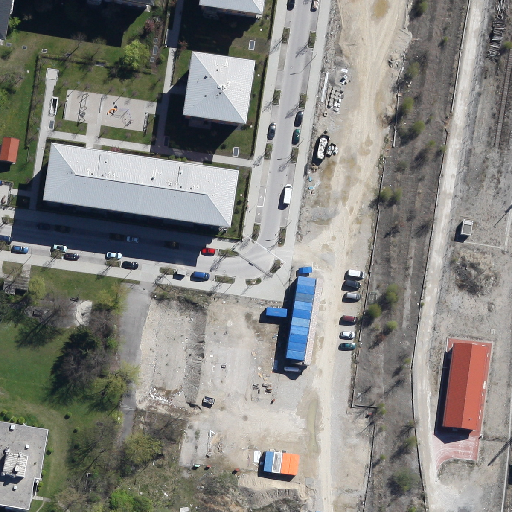
Referring expression: sidewalk